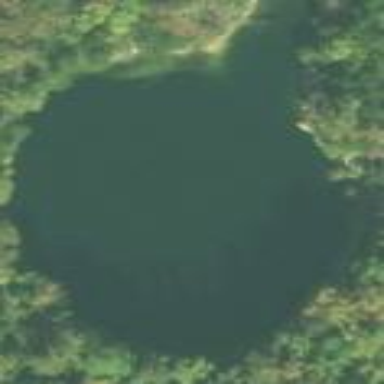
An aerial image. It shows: Pond surrounded by natural water.